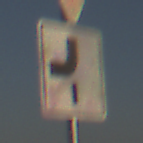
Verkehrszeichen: VerlaufVorfahrtsstrasse7
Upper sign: VorfahrtGewaehren
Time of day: SunriseSunset
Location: Outdoor (Nature)
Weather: Clear
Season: NotSpecified
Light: Natural